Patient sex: M
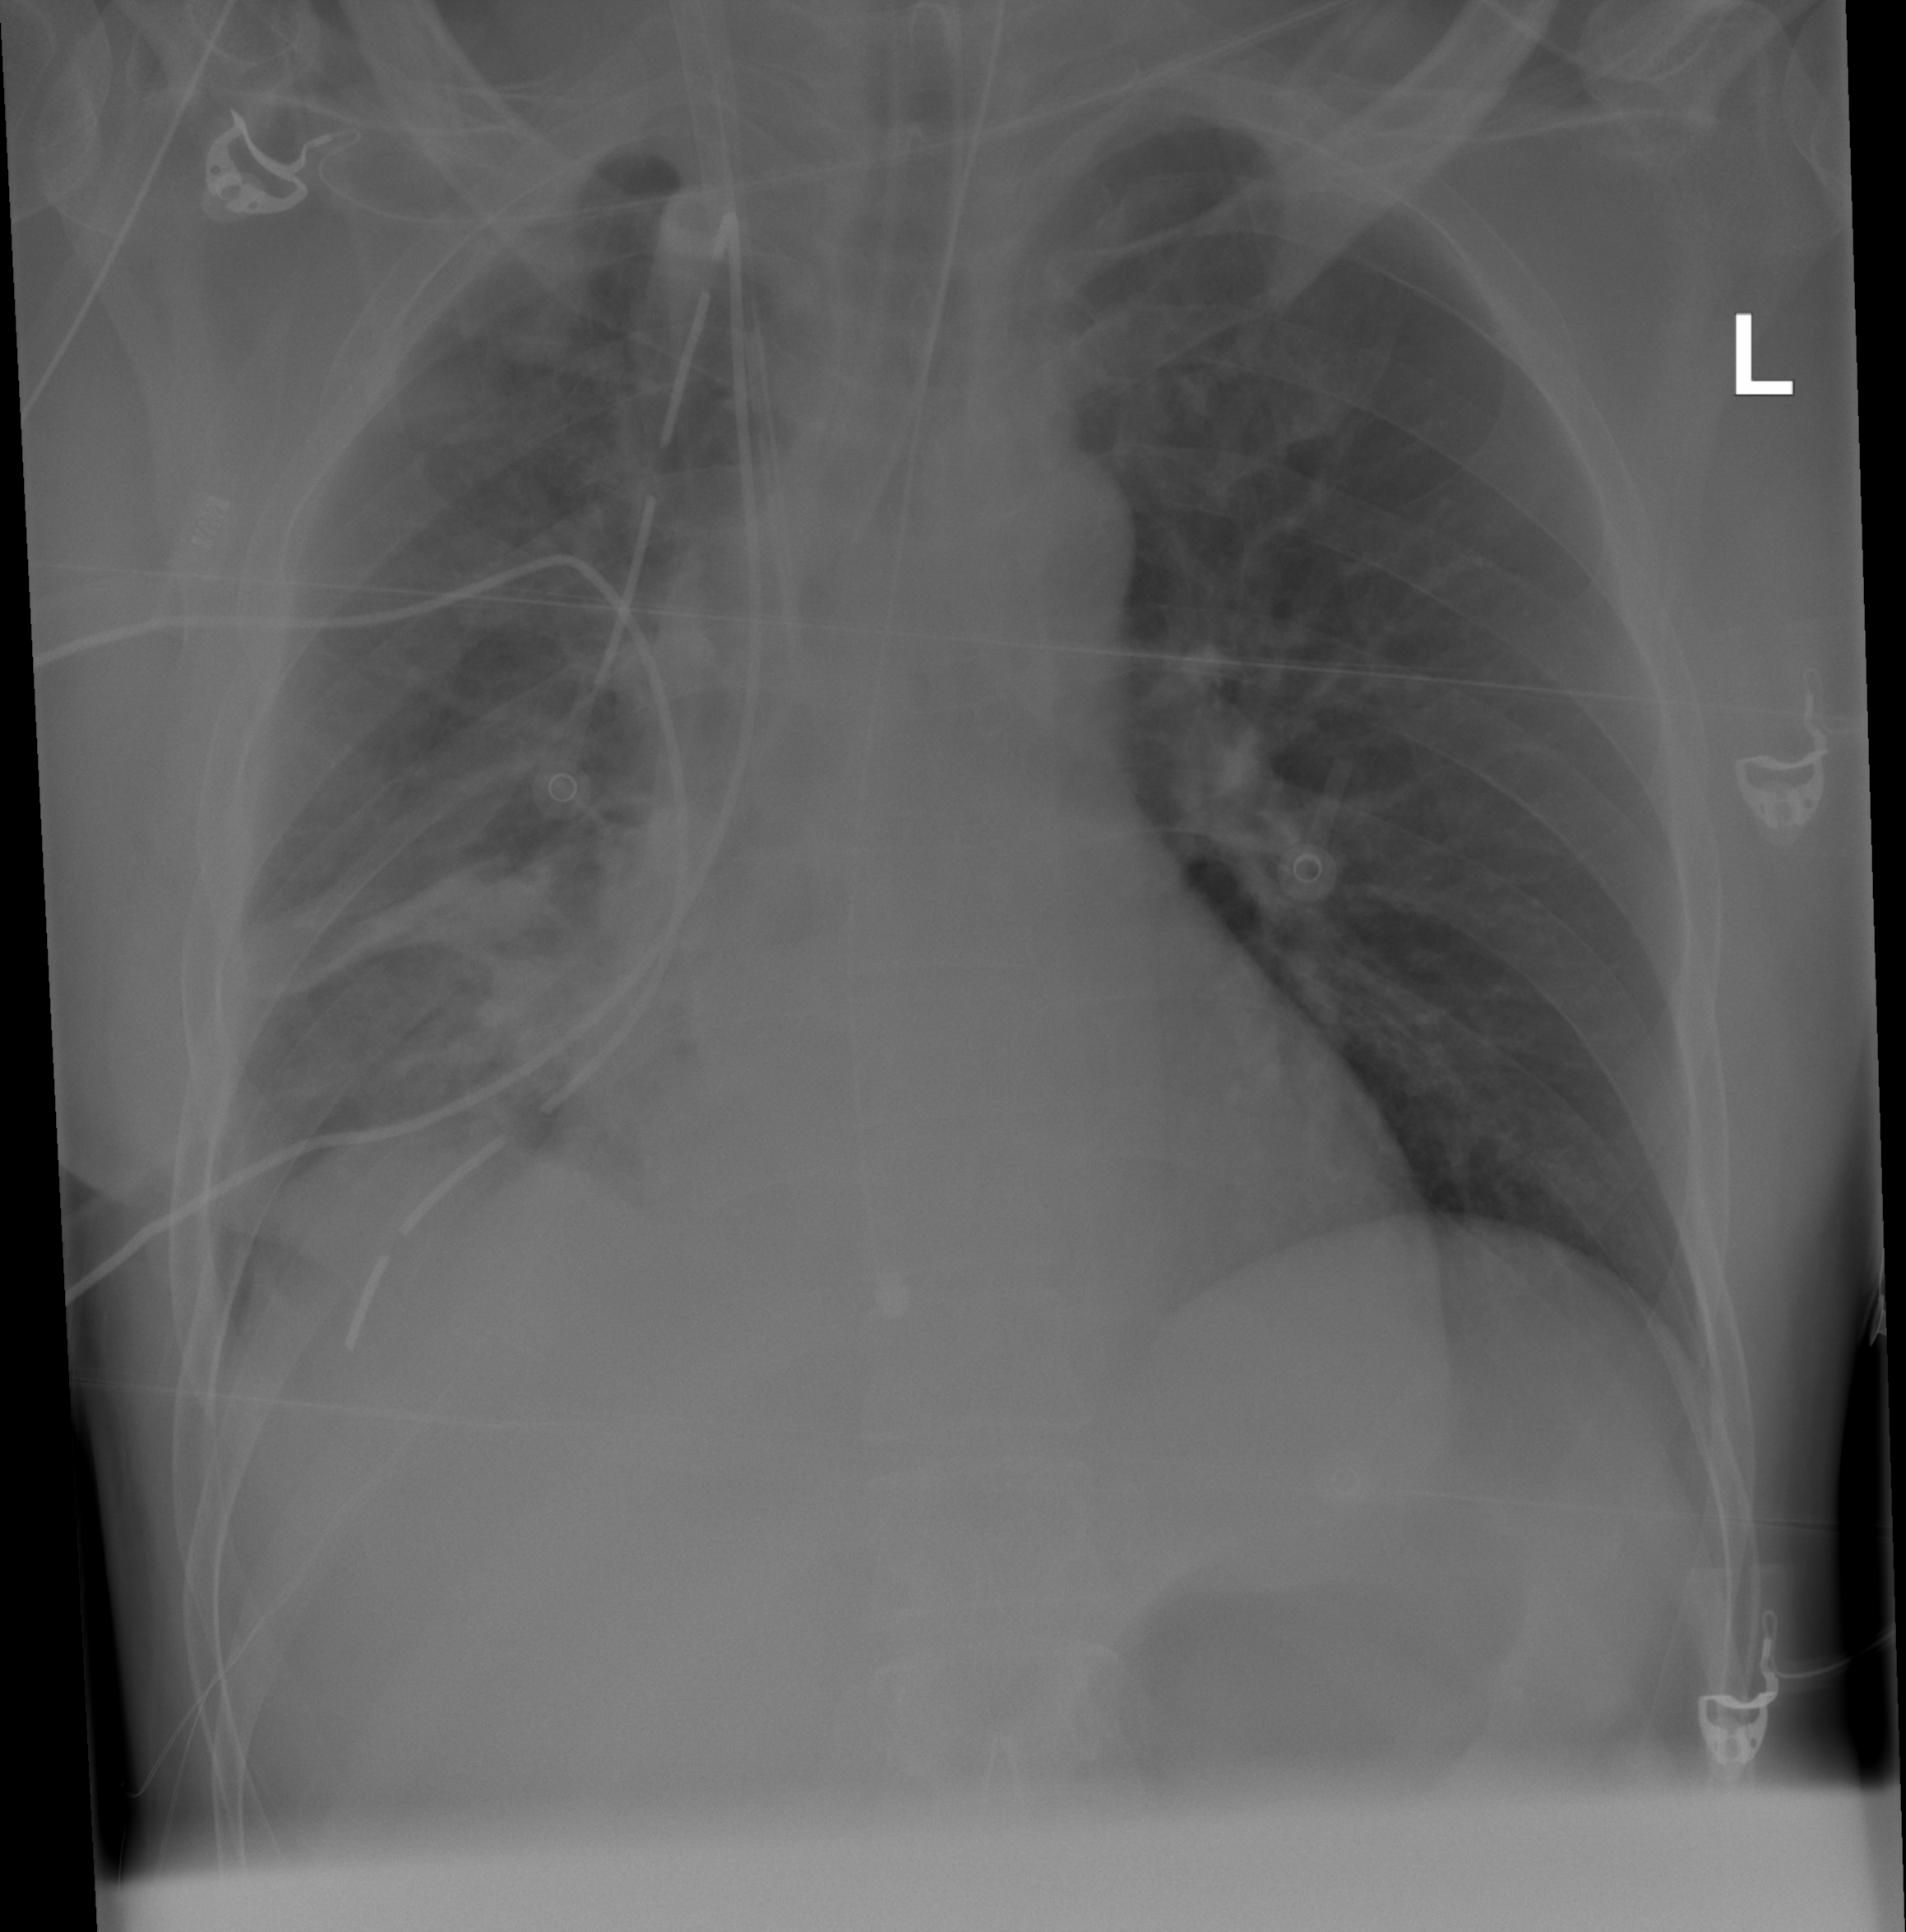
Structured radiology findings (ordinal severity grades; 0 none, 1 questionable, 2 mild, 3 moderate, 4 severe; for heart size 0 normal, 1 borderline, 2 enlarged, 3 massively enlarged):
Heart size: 0
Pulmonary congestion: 2
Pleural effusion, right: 2
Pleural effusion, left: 0
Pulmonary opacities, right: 2
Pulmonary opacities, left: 0
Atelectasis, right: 3
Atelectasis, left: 0